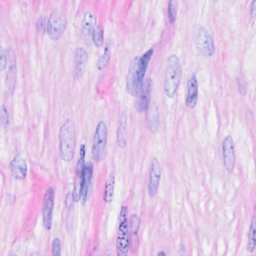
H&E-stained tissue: Breast